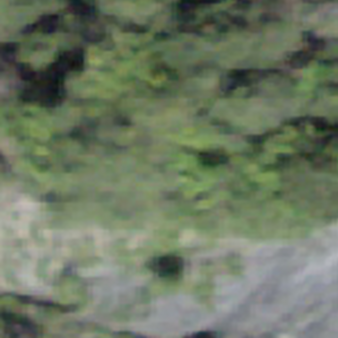
Label: other